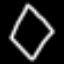
Label: diamond